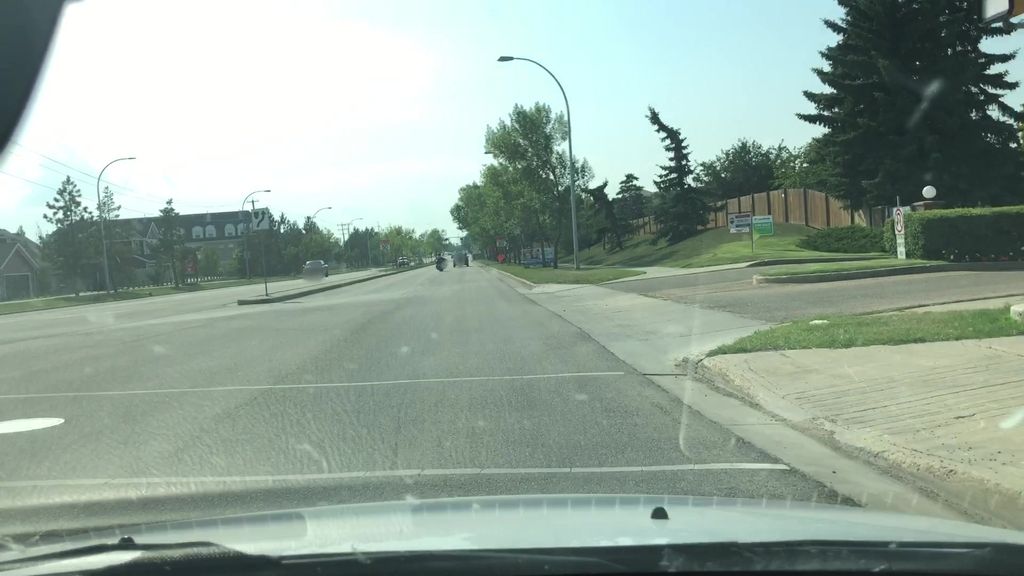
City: edmonton